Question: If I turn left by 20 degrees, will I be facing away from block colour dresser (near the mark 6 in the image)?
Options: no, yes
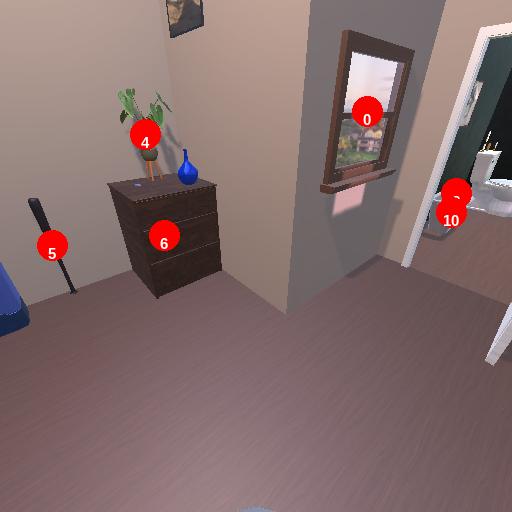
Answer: no